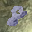
Label: 8